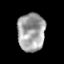
Tissue: skin
Cell type: T cells
Senescence score: 0.2551
Nuclear area (px): 1029
Mean DAPI intensity: 160.964